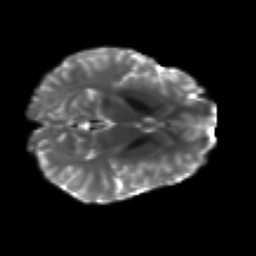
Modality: T2w
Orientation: axial
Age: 29
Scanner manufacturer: siemens
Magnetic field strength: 3 T
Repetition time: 4.52 s
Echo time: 0.084 s